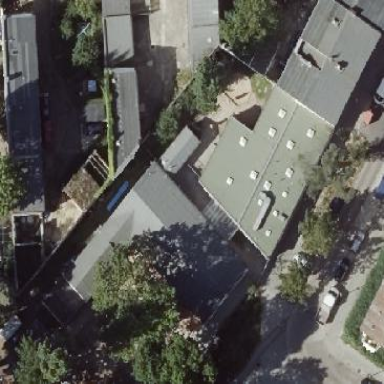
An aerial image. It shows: Kindergarten building.